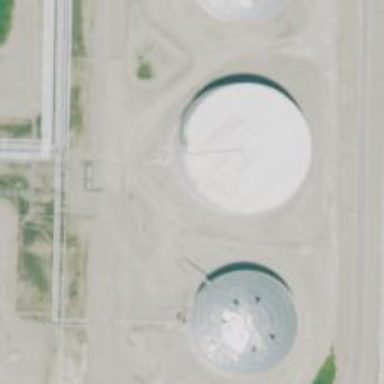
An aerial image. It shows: Storage tank created as man-made structure.